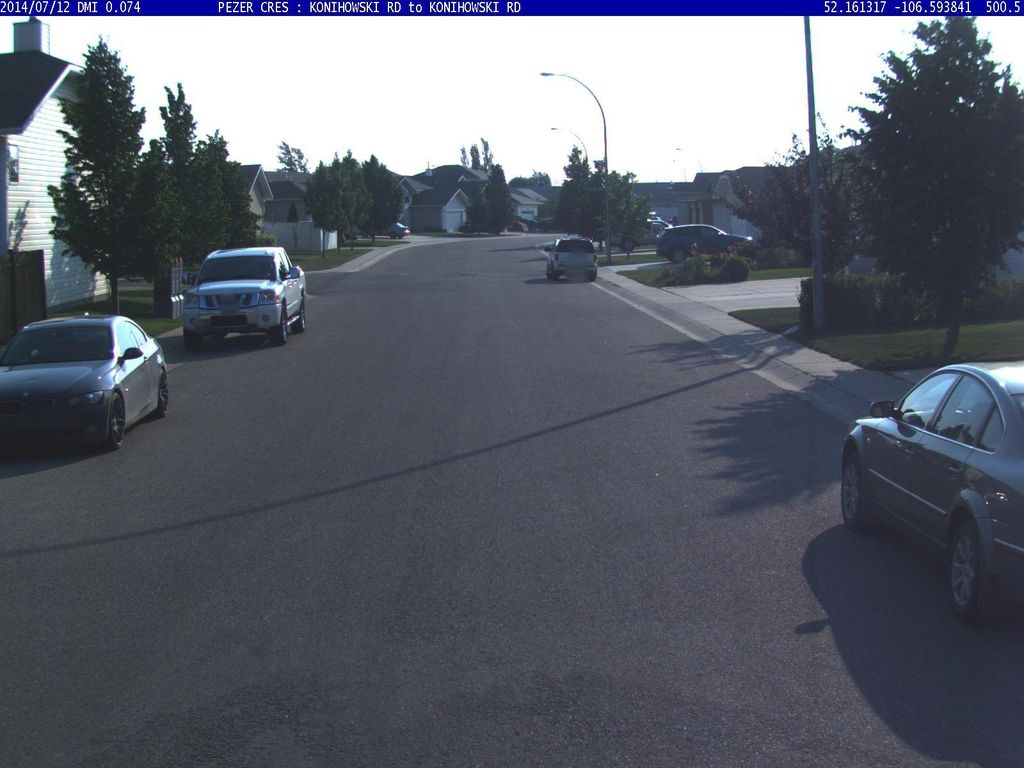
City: saskatoon